Question: Given the following four-coloring problem graph, where part of the region has been pre-colored, how many coloring combinations are there for the remaining region?
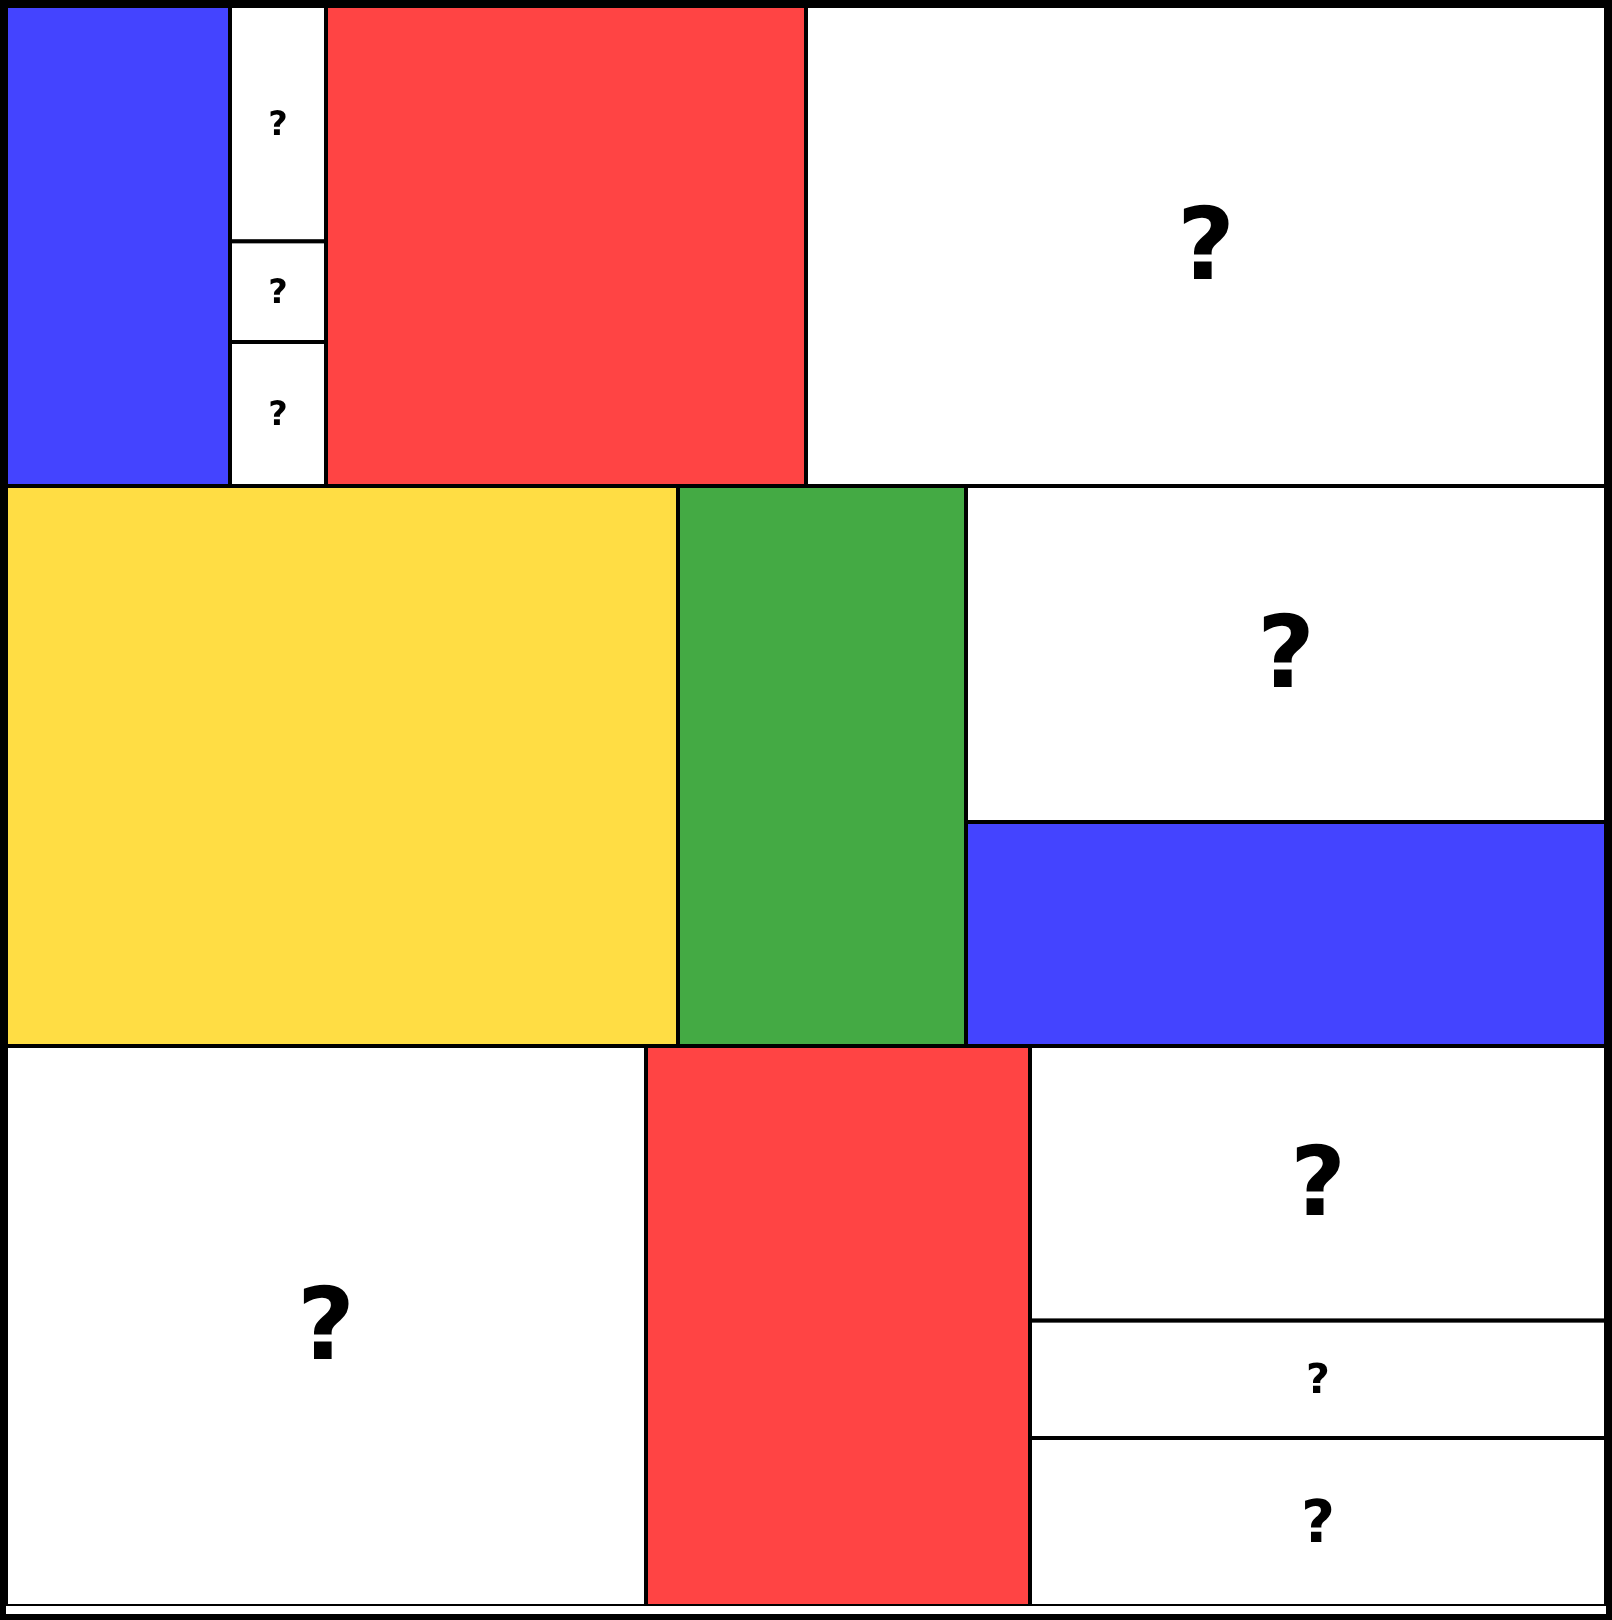
Answer: 16